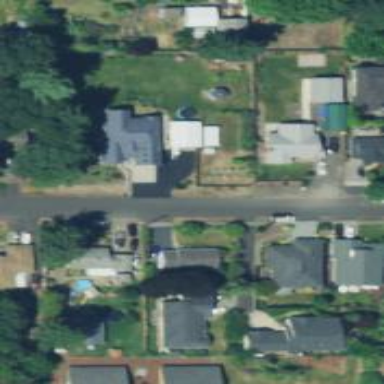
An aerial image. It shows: Residential road with sidewalk on the left.